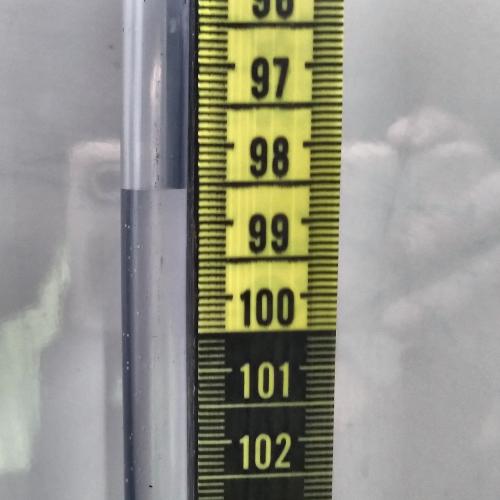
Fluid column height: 98.6 cm